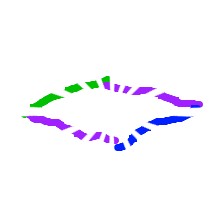
Shape: rhombus